Question: The program I am writing can build and get executed from CodeBlocks IDE, but pressing a specific button ( invoking a handler function ) makes program crash. In debugger mode I get this message :
'''
Program received signal SIGSEGV, Segmentation fault.
'''
And it happens in the line :
'''
m_listboxSorted->SetString(k, "some text");
'''
---
Minimal version of my program, that I hope includes all the important parts of code, is :
'''
class MainFrame: public wxFrame
{
public:
wxListBox *m_listboxSorted;
};
bool TestApp::OnInit()
{
MainFrame* OurMainFrame = new MainFrame(constructor info... );
OurMainFrame->Show( true );
return true;
}
MainFrame::MainFrame(constructor info...)
{
wxListBox * m_listboxSorted = new wxListBox(constructor info...);
}
void MainFrame::ButtonClicked(wxCommandEvent & event)
{
static unsigned int k = 0 ;
k++;
m_listboxSorted->SetString(k, "some text"); // !! Problematic line !!
}
'''
Now, after searching online for solution to the I figured that the problem must be in the pointer, and dereferencing it. But as a beginner, I was unsuccessful in applying this information to solve my program issue.
I have also tried to change this line :
'''
wxListBox *m_listboxSorted;
'''
with this one:
'''
wxListBox *m_listboxSorted = new wxListBox;
'''
But this time, when pressing the button ( invoking the handler function ), I get this message :

---
What to correct in my code to make the program function properly ?
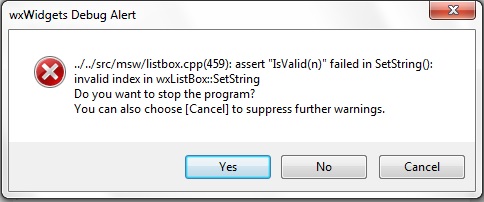
Answer: The member 'wxListBox *m_listboxSorted;' is uninitialized.
> wxListBox * m_listboxSorted = new wxListBox(constructor info...);
in the constructor does not assign a value to the member, but instead declares a local pointer which is leaked when the constructor returns.
> m_listboxSorted->SetString(k, "some text");
then dereferences the uninitialized member pointer resulting in undefined behaviour.
To fix, remove the type from the line in constructor so that it becomes an assignment rather than a declaration.